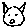
Label: cat